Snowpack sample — Buffalo Mountain, Silverthorne, Colorado, USA (1/25/25, 10:11 AM MST)
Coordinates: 39.6222, -106.1139
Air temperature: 22 °F
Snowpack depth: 110 cm
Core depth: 30 cm
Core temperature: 42.8 °F
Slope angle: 12°, slope face: 102°
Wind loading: high
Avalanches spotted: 0
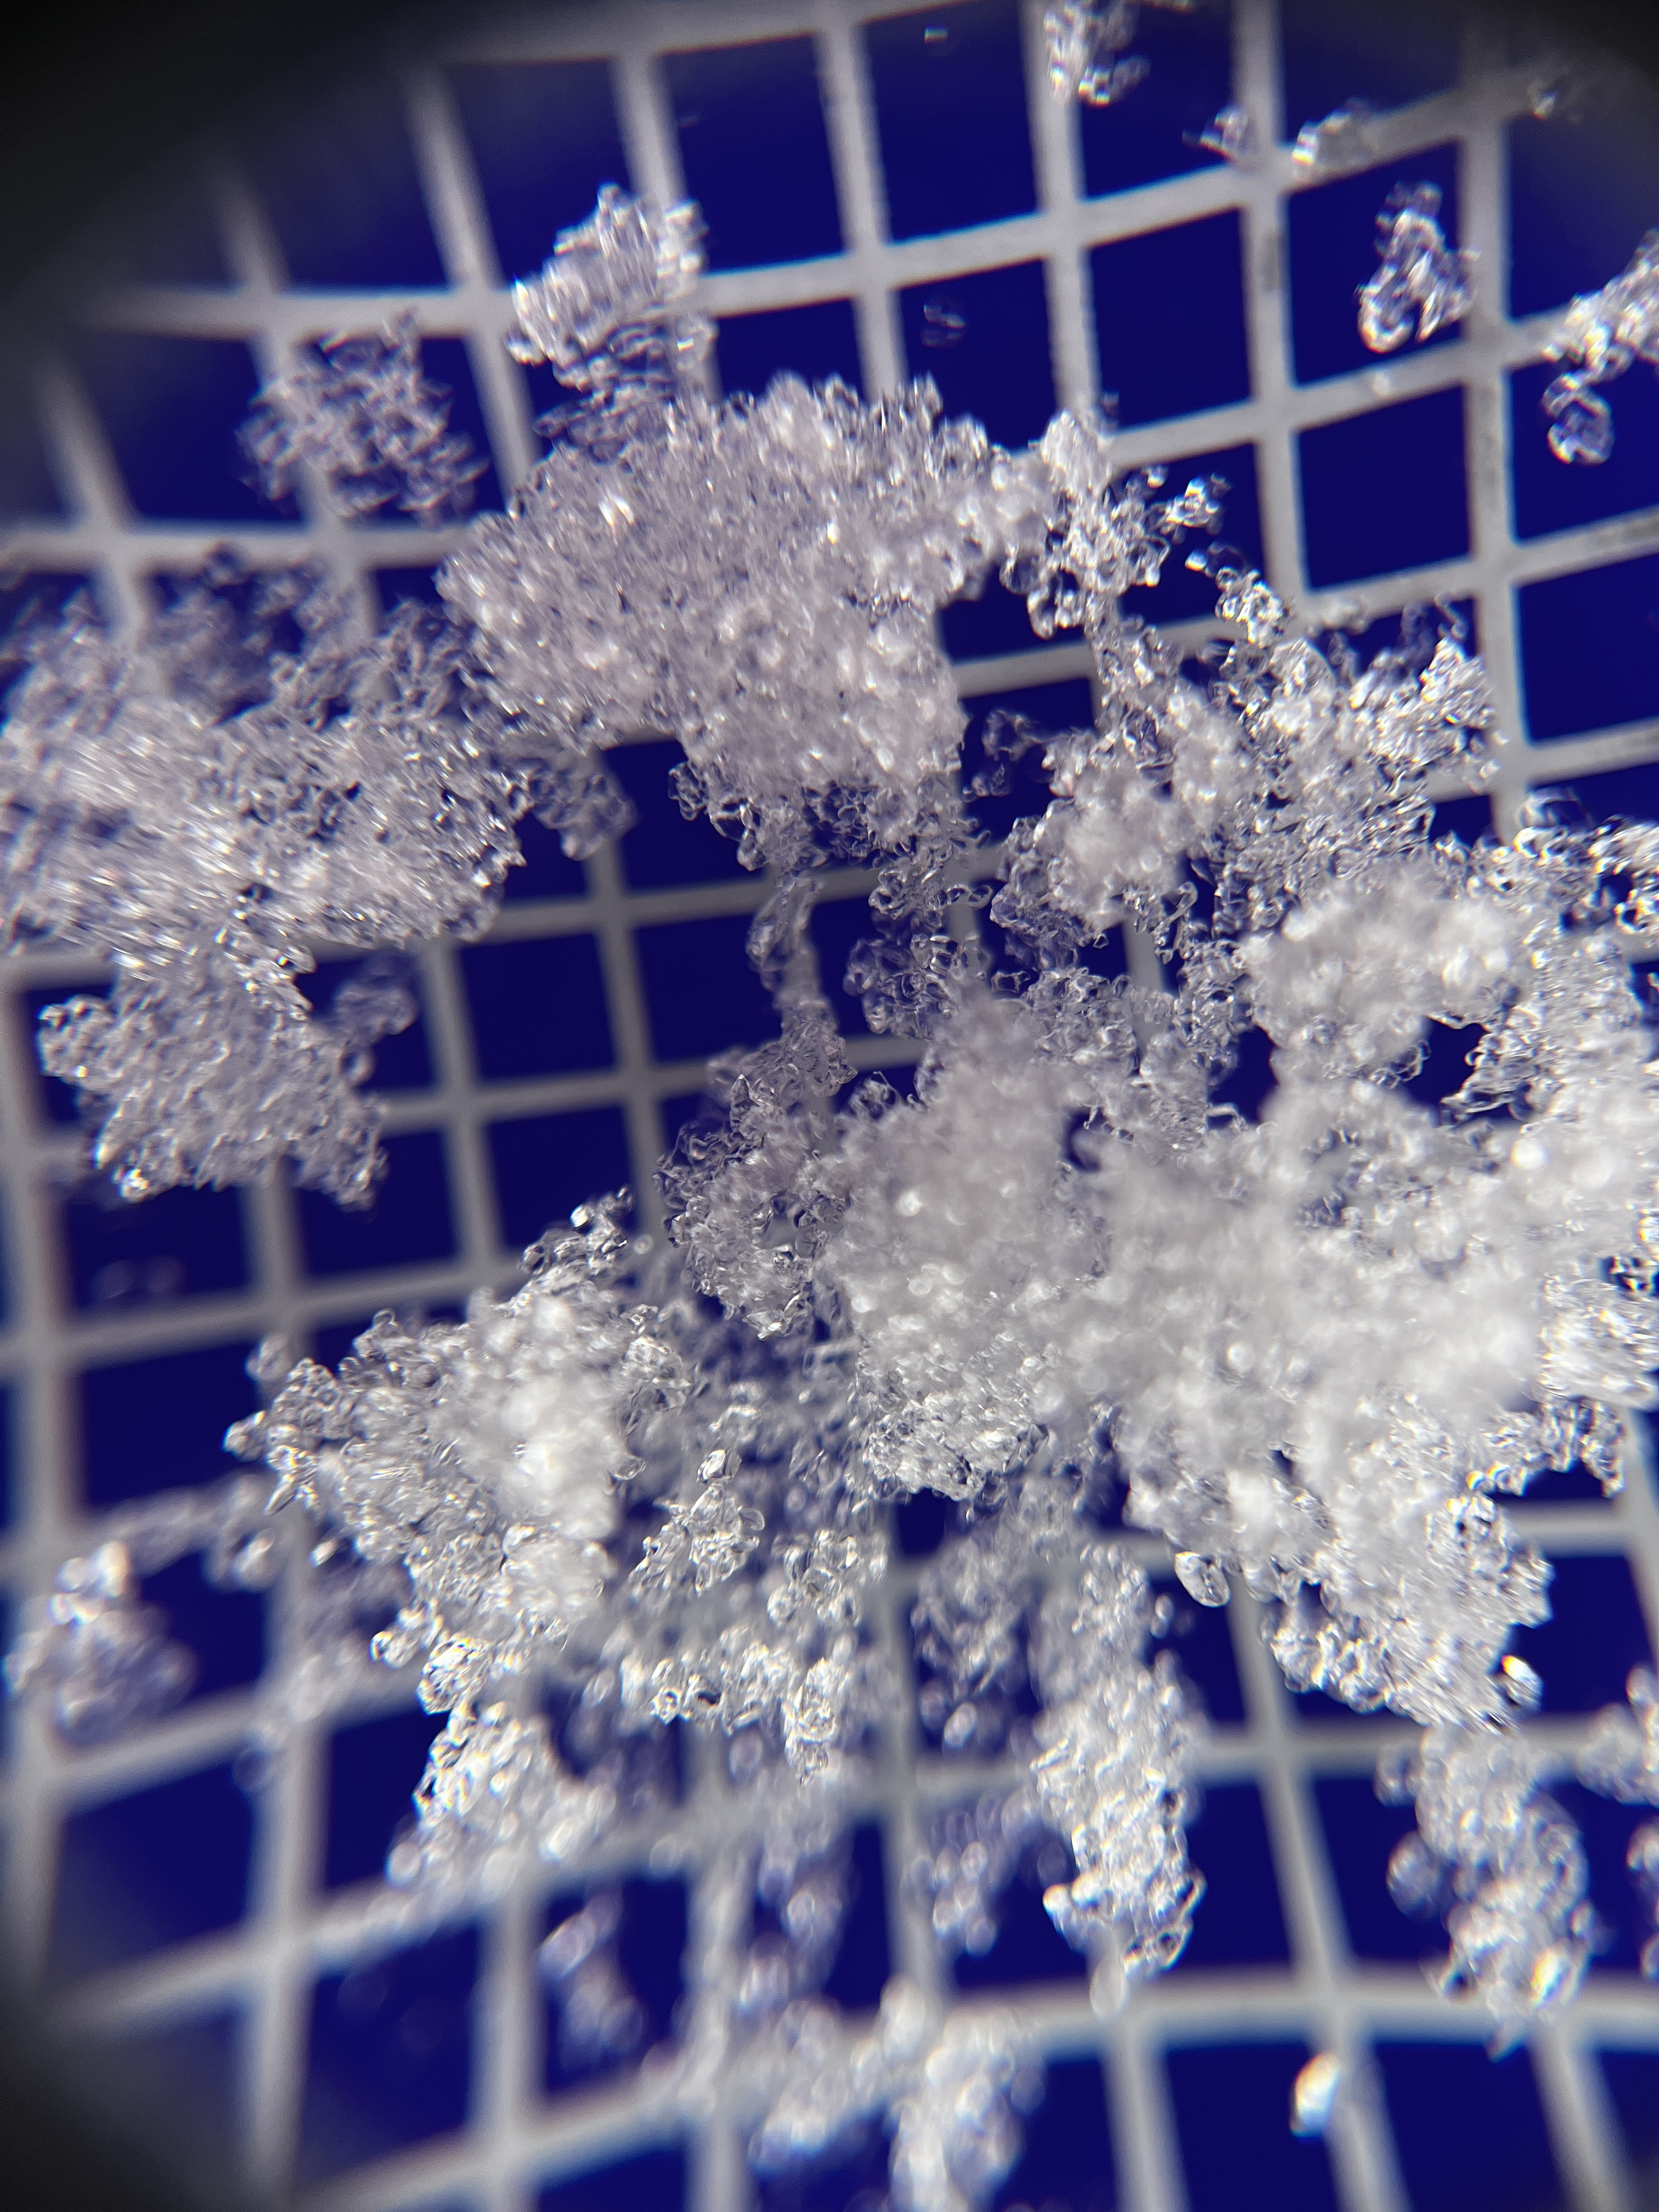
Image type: magnified_profile
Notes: No avalanches nearby, collected on the outskirts of a fire break 15 meters from the treeline, on way to Buffalo and Red Mountain